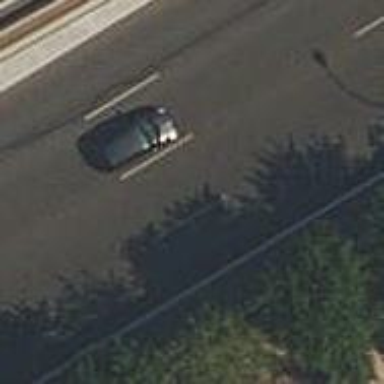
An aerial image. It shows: Asphalt motorway.